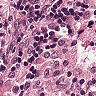
Metastatic tissue present: no